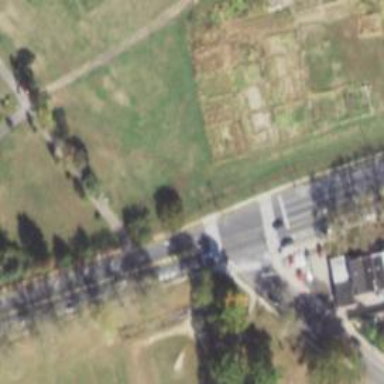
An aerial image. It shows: Footway.